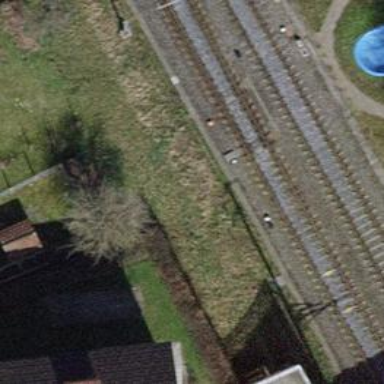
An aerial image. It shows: Single railway track with electrified contact line.